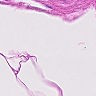
Metastatic tissue present: no